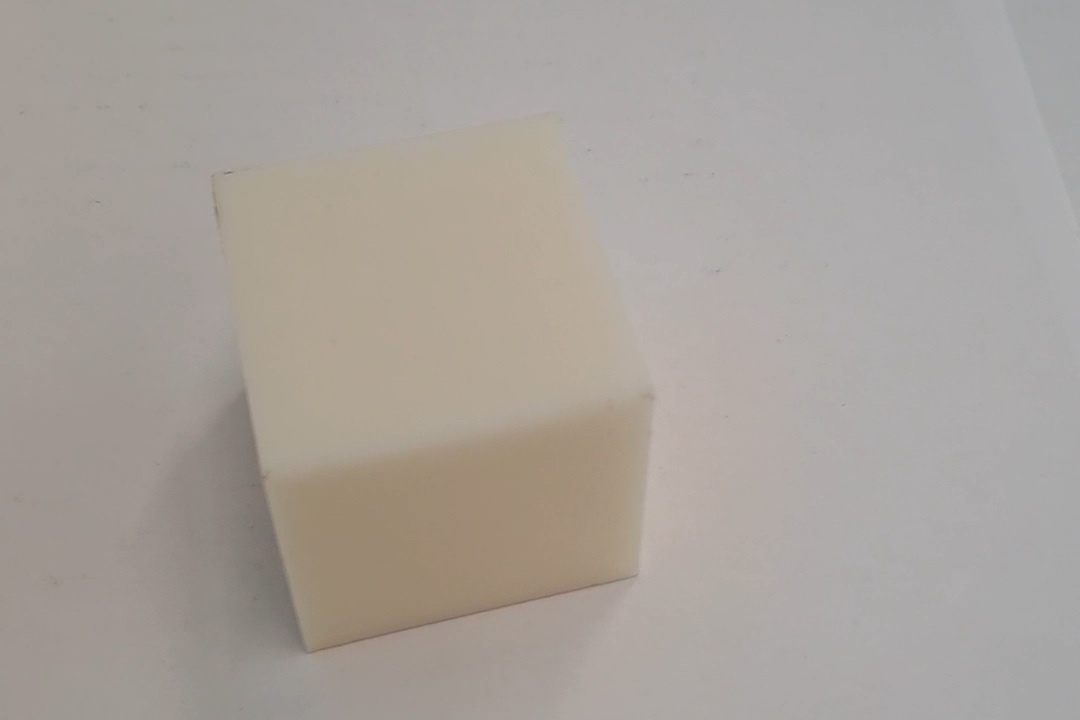
Label: Cuboid